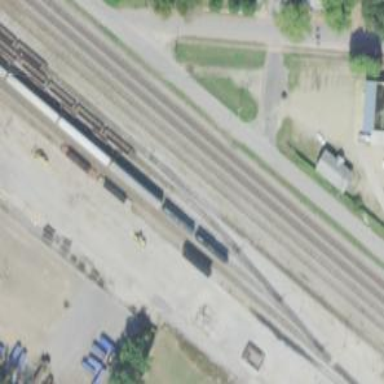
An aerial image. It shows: Railway siding for service.